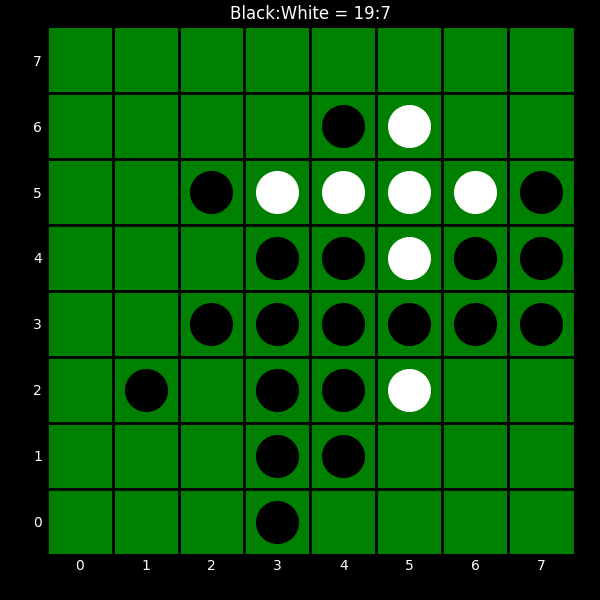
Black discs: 19
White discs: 7